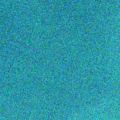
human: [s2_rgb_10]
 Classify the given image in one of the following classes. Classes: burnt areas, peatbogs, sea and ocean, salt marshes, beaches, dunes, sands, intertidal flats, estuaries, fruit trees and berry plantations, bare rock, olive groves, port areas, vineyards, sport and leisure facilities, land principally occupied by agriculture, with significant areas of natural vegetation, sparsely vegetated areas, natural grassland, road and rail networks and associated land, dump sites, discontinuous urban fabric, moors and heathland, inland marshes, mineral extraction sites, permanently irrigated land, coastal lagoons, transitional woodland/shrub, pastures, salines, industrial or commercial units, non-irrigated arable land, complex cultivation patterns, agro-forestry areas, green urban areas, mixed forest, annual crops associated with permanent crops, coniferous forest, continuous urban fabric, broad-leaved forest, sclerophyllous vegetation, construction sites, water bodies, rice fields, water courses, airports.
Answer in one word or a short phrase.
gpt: sea and ocean